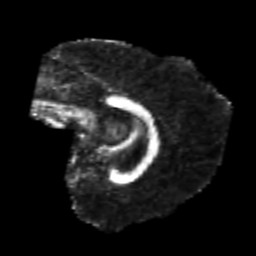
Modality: FA
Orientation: sagittal
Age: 19
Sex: male
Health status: healthy
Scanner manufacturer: philips
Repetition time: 7.386 s
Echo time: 0.08599 s